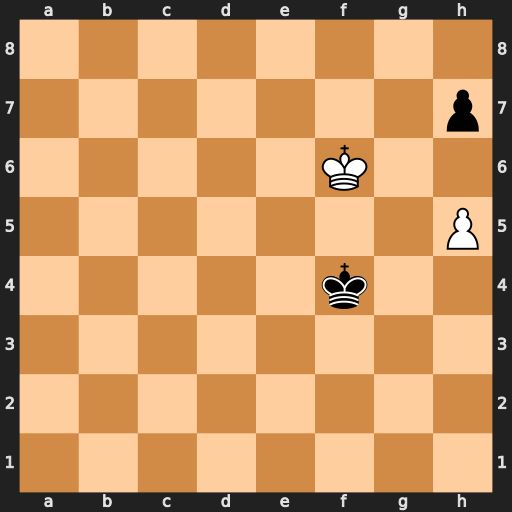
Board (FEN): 8/7p/5K2/7P/5k2/8/8/8
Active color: w
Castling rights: -
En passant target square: -
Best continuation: h6 Ke4 Kg7 Ke5 Kxh7 Kf6 Kg8